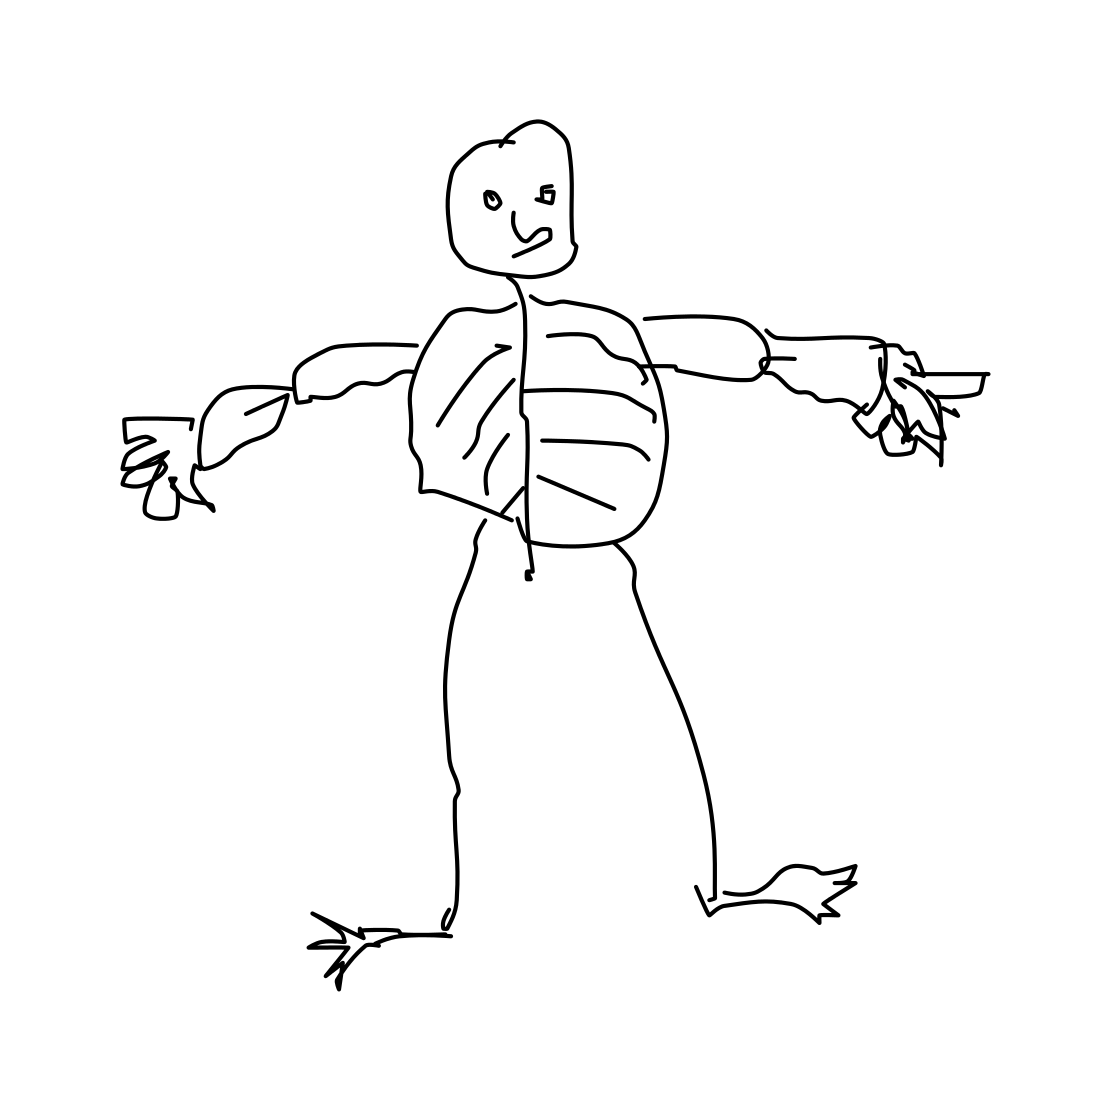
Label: human-skeleton